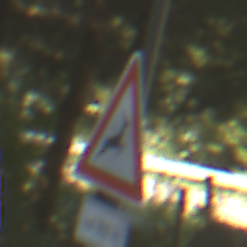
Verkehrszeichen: WildwechselLinks
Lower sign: LaengeEinerStrecke5
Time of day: MorningAfternoon
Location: Outdoor (Nature)
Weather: Clear
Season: NotSpecified
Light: Natural